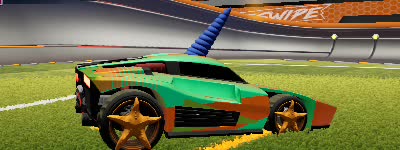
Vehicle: breakout